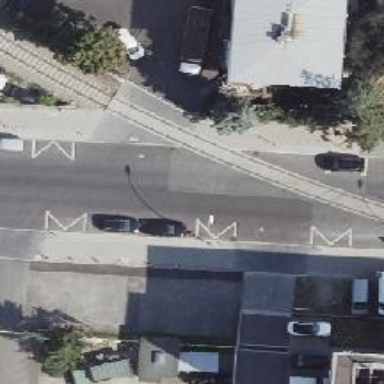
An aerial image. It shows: Uncontrolled railway crossing with saltire marking.